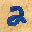
Label: 2